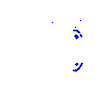
Particle: kaon